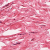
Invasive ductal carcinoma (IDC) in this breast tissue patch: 0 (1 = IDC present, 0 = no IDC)